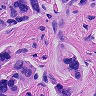
Metastatic tissue present: yes